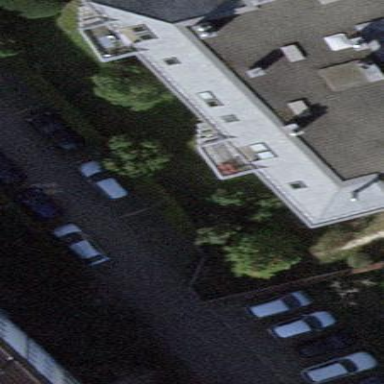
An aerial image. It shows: Street side parking area.